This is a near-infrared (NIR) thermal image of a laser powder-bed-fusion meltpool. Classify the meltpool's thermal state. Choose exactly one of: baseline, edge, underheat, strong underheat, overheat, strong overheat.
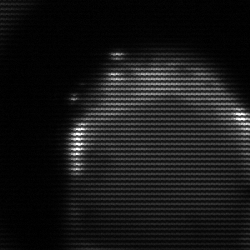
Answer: edge